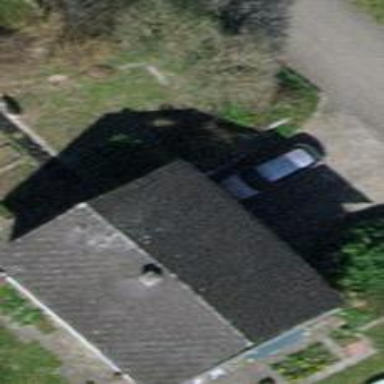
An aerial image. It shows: Detached building with gabled roof.